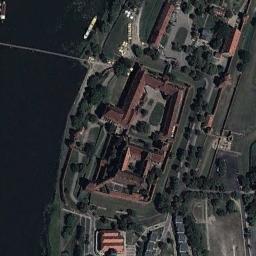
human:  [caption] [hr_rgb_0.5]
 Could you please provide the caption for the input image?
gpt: There is a wide road next to the palace .

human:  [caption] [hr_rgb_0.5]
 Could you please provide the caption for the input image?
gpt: There are some trees near the palace .

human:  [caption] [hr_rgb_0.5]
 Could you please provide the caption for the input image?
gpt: The palace is on the grass next to the water .

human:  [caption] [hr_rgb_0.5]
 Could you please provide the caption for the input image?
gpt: The brown palace has some palaces and green areas and the waters is also next to the palace .

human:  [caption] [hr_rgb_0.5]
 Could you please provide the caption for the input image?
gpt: There are green trees and lawns around the brown palace .